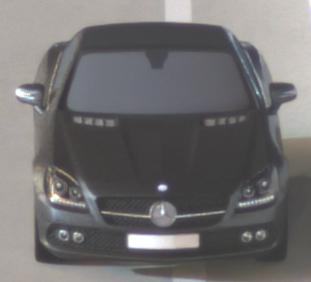
Make: Mercedes-Benz
Model: SLK 200
Detailed model: SLK-Class (172)
Model produced from: 2011/03
Model produced until: 2015/04
Doors: 2
Color: gray
Road condition: dry road
Daytime: night
Contrast: high contrast